Question: I'm using a RichTextBox control in a .NET Windows Form application. I allow users to press the TAB key within the textbox itself. However when I save the .Text value in the textbox it will show up like this:
'''
"This[]is[a]tab[]test[]"
'''
Where each time the user pressed TAB, it shows up as unrecognized characters in the .Text property.
What's going on here?
Example Screenshot:

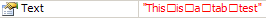
Answer: I ended up searching for all instances of a 'TAB' character being pressed and replacing it with a ' ' and that worked:
'''
Dim tabString = Convert.ToChar(" ") //This is the [] string
RichTextBox.Text = RichTextBox.Text.Replace(tabString, " ")
'''
Not the best solution, still do not understand why the RichTextBox isn't picking up on the TAB key automatically but it works for now.